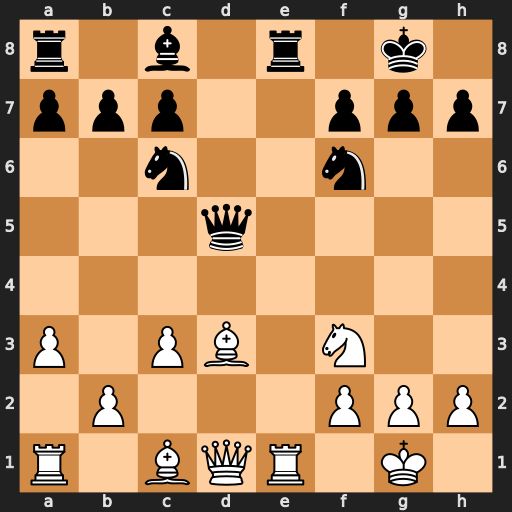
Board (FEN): r1b1r1k1/ppp2ppp/2n2n2/3q4/8/P1PB1N2/1P3PPP/R1BQR1K1
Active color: w
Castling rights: -
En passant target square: -
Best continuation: Rxe8+ Nxe8 Bxh7+